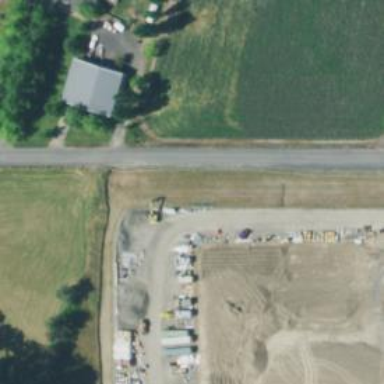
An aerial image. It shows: Tertiary road with asphalt surface and sidewalk on the left.